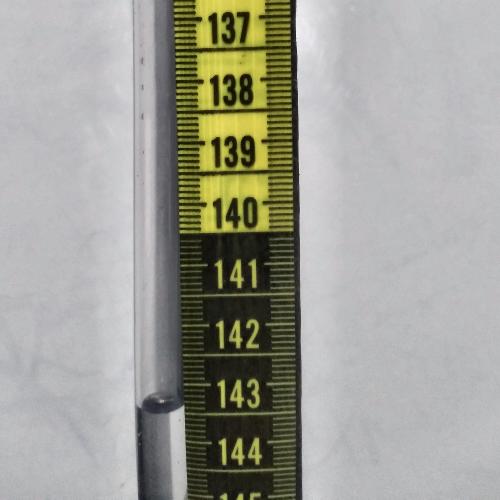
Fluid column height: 143.4 cm